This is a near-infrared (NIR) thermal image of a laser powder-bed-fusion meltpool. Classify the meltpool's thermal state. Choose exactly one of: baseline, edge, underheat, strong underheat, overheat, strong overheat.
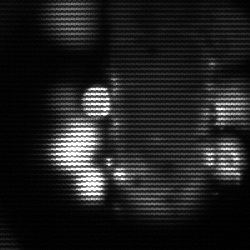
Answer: strong underheat